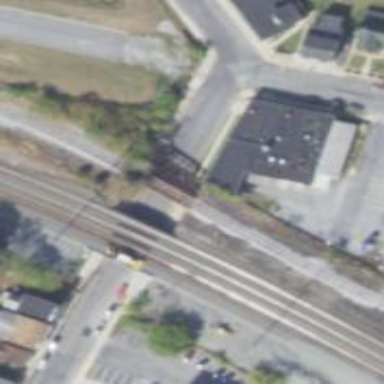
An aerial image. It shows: Abandoned railroad bridge.